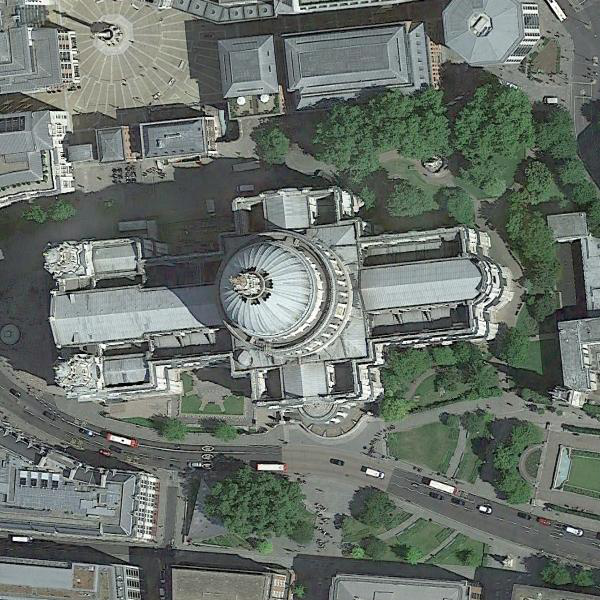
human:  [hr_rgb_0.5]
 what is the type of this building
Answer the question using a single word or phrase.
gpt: church